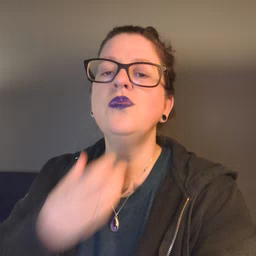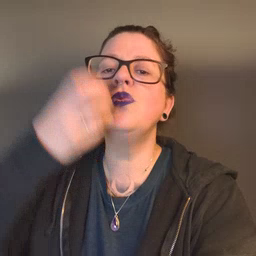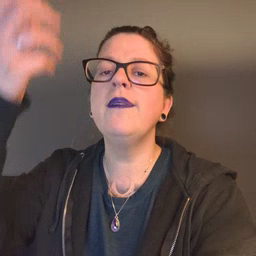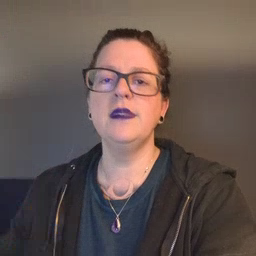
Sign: giraffe